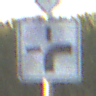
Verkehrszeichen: VerlaufVorfahrtsstrasse3
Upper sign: Vorfahrtsstrasse
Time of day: SunriseSunset
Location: Outdoor (RoadRail)
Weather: Clear
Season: NotSpecified
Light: Natural